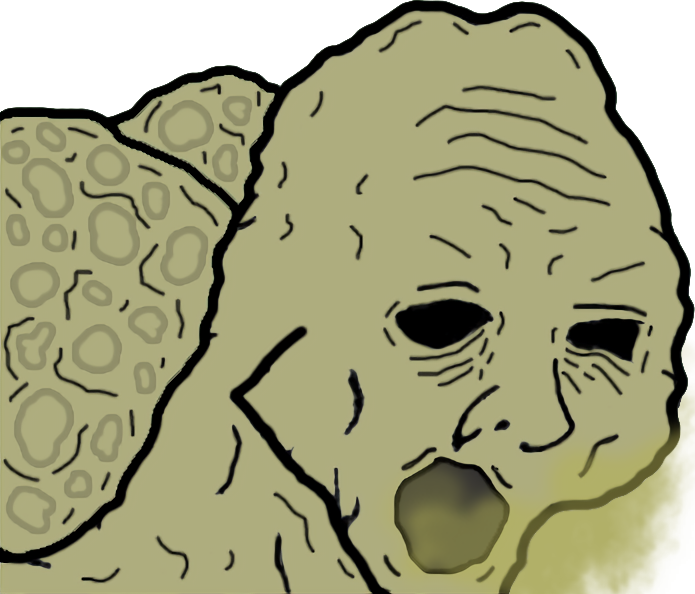
Label: 5_Yes_Honey